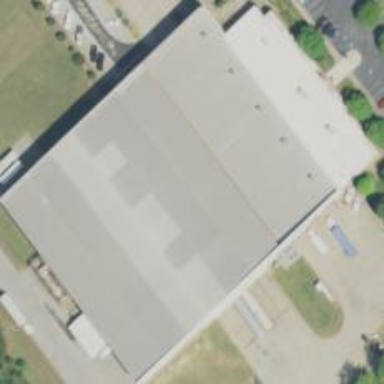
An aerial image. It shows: Industrial building.